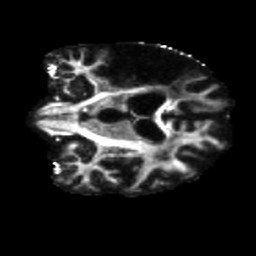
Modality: FA
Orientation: coronal
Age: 58
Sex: male
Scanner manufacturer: siemens
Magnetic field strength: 3 T
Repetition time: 5.47 s
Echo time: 0.0854 s